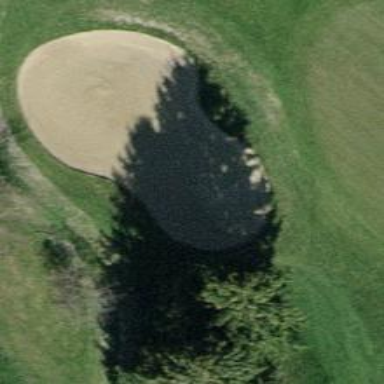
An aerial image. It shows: Sandy area is golf bunker.